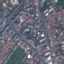
Label: Residential